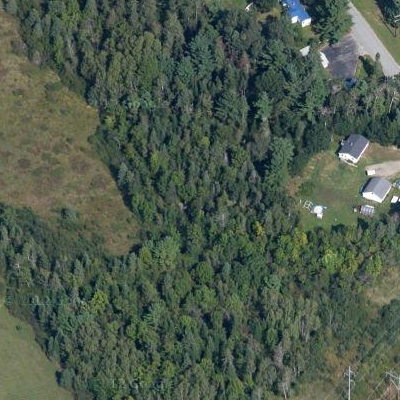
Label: eForest